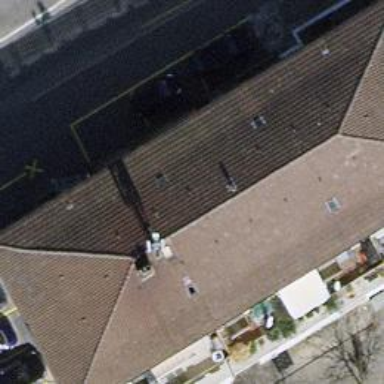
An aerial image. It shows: Apartment building with hipped roof.